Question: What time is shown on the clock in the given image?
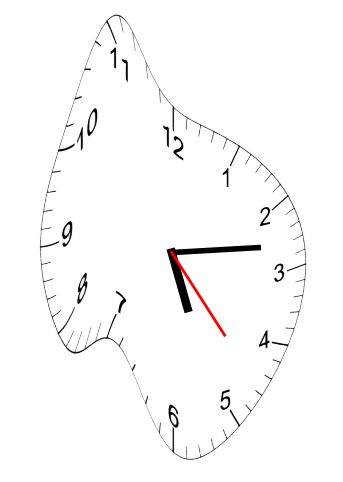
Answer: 05:13:23